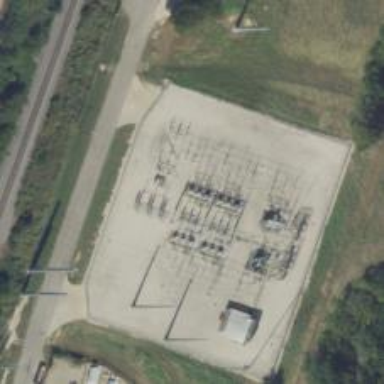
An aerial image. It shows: Switch used for power control.